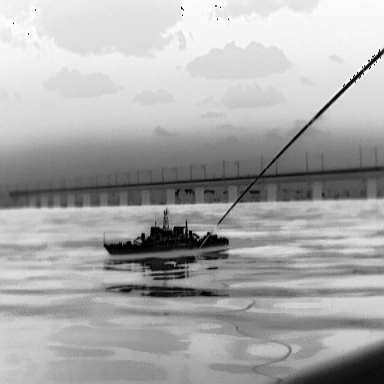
There is a warship in the infrared image.